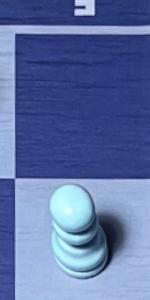
Label: Pawn_White